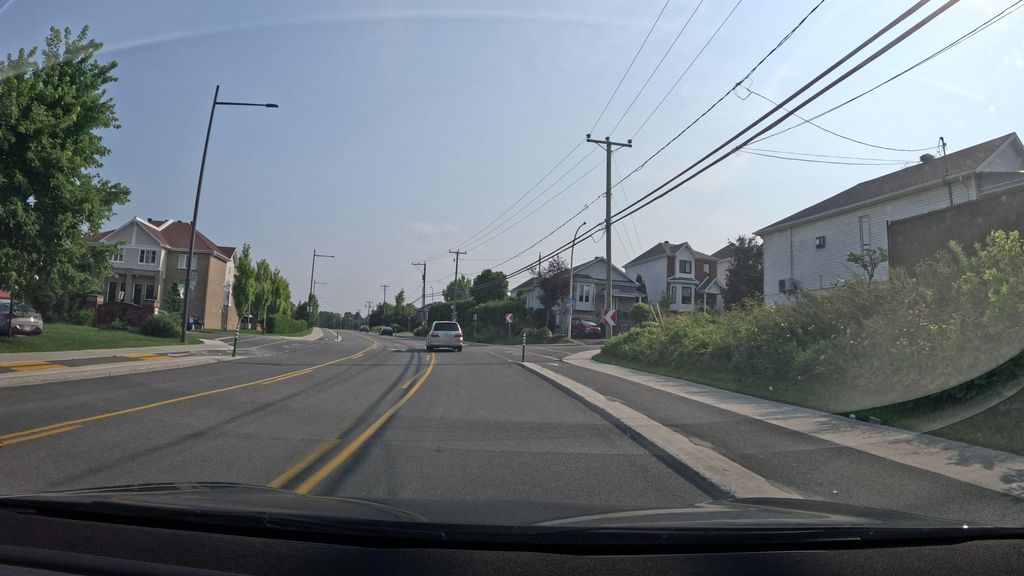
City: montreal